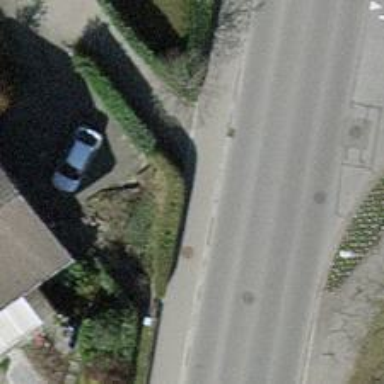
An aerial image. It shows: Cycle barrier.